Question: I have a table whose content like this :

If I use :
'''
SELECT
DATE_FORMAT(tgl_kecelakaan,'%M') AS NamaBulan,
COUNT(DATE_FORMAT(tgl_kecelakaan,'%M')) AS total
FROM
tbl_kecelakaan_kapal
WHERE
DATE_FORMAT(tgl_kecelakaan,'%M')='January'
'''
The result is : 'January' '2'
But how to keep my query produces output like this (count all data) :
'January' '2'
'February' '1'
Without should I include 'WHERE' condition as above ??
Thanks
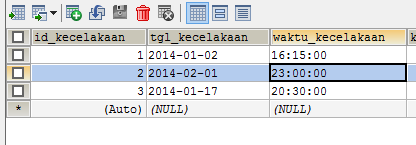
Answer: Try 'GROUP BY':
'''
SELECT
DATE_FORMAT(tgl_kecelakaan,'%M') AS NamaBulan,
COUNT(1) AS total
FROM
tbl_kecelakaan_kapal
GROUP BY NamaBulan # or DATE_FORMAT(tgl_kecelakaan,'%M')
'''